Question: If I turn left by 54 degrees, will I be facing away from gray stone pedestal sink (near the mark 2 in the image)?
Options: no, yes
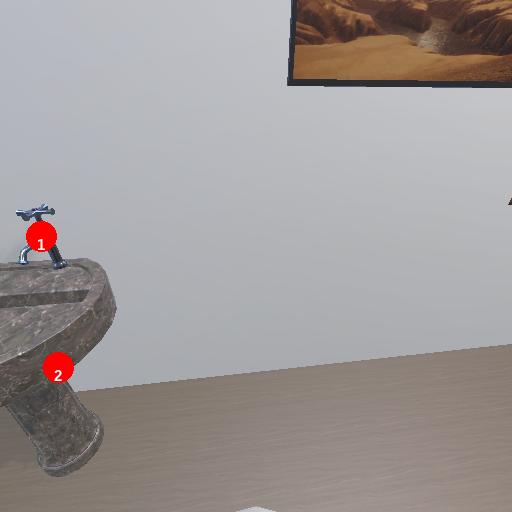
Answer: no